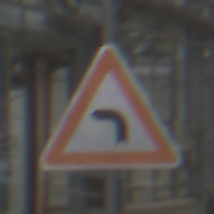
Verkehrszeichen: KurveLinks
Umgebung: Roofed, Special
Tageszeit: Midday
Wetter: Overcast
Licht: Natural
Jahreszeit: NotSpecified
Kontrast: LowContrast